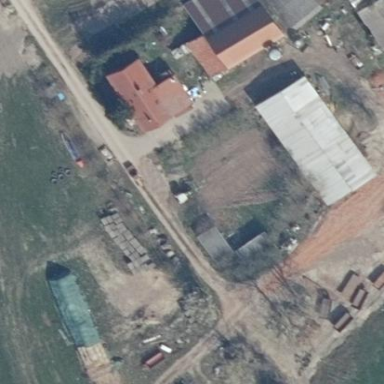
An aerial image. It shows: Farmyard area.